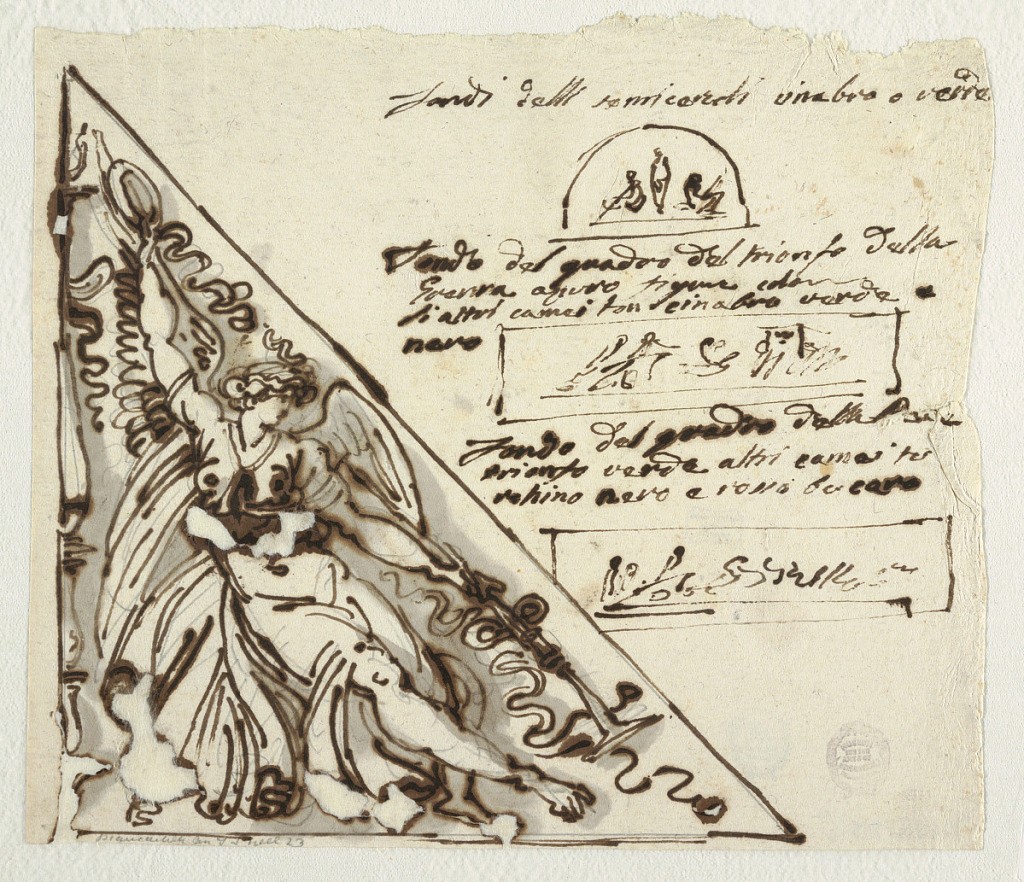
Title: Design for Victory holding a Wreath and Trumpet and Studies for Various Decorations
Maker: Felice Giani, Italian, 1758–1823
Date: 1812
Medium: Pen and brown ink, brush and gray-brown wash over black chalk on laid paper
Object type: Drawing
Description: At left, in right triangle, winged female genius, seated beside candelabrum, raises wreath with right hand and holds trumpet in lowered left hand.  At upper right, in semicircle, two seated figures on either side of motif with inscription above:  Fondi delli semicercole cinabro o verde; in rectangle below, two figures, one seated, one standing with inscription above:  Fondo del quadro del trionfo della/ Guerra azzuro figure color/ li altri camei son cinabro verde e/ nero; in rectangle below, sketch of triumphant Peace with inscription above:  Fondo del quadro della Pace trionfo verde altri camei tu/ rchino nero e rosso bucaro.